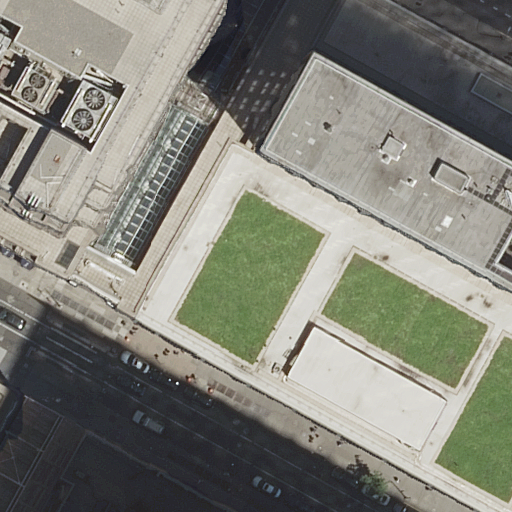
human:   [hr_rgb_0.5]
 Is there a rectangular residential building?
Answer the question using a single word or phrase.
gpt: yes

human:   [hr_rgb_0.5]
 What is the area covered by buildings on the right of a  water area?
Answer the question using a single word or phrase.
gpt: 0m2

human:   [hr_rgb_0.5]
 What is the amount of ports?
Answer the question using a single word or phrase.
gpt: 0

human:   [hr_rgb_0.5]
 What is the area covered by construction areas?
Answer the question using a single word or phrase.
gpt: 0m2

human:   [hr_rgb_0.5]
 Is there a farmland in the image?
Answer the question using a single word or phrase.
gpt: no

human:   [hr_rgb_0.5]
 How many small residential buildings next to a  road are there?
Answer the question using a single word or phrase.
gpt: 3

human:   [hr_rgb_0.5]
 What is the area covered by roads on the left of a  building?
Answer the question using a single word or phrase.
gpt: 0m2

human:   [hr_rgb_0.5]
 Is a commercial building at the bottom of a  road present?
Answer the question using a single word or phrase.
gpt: no

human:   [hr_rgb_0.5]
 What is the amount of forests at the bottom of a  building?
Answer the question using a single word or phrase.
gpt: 0

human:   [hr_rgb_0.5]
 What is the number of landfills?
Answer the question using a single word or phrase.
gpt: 0

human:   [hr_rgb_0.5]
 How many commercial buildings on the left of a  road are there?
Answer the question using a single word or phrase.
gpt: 0

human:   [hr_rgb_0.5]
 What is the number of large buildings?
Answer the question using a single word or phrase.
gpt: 1

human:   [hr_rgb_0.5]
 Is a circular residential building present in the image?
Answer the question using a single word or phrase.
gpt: no

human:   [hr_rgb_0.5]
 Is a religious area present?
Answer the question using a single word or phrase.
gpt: no

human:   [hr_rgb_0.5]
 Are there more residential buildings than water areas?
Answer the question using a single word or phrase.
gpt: yes

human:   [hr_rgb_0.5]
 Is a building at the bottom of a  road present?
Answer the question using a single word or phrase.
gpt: yes

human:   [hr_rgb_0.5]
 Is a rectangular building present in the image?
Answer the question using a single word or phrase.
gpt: yes

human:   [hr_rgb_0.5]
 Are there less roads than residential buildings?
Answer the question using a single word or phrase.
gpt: yes

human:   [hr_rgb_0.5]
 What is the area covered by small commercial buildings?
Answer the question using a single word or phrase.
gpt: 0m2

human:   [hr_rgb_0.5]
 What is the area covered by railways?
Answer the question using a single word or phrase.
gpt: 0m2

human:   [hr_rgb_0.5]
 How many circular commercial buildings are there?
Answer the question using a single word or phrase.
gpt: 0

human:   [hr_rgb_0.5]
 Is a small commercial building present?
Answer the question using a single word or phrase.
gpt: no

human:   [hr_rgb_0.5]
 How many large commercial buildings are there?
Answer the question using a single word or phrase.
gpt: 0

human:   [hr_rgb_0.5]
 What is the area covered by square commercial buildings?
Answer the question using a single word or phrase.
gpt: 0m2

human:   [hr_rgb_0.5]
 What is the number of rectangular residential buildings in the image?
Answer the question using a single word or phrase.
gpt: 3

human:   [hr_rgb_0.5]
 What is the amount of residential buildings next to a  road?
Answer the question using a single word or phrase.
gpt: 6

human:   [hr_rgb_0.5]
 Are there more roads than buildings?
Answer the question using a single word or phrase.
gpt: no

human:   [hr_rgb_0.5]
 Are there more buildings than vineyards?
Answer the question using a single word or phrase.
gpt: yes

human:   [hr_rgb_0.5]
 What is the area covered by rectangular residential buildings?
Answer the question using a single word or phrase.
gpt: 168m2

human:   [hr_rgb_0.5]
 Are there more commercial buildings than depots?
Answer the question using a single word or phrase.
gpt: no

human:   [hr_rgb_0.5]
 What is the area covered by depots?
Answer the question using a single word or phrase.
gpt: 0m2

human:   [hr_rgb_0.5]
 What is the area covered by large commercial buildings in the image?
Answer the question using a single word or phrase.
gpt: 0m2

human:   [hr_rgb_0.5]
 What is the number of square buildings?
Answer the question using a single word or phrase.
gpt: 0

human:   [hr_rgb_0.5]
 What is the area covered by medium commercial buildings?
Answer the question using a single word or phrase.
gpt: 0m2

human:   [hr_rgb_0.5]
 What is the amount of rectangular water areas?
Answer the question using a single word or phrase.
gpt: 0

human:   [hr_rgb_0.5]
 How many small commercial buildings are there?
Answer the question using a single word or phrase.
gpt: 0